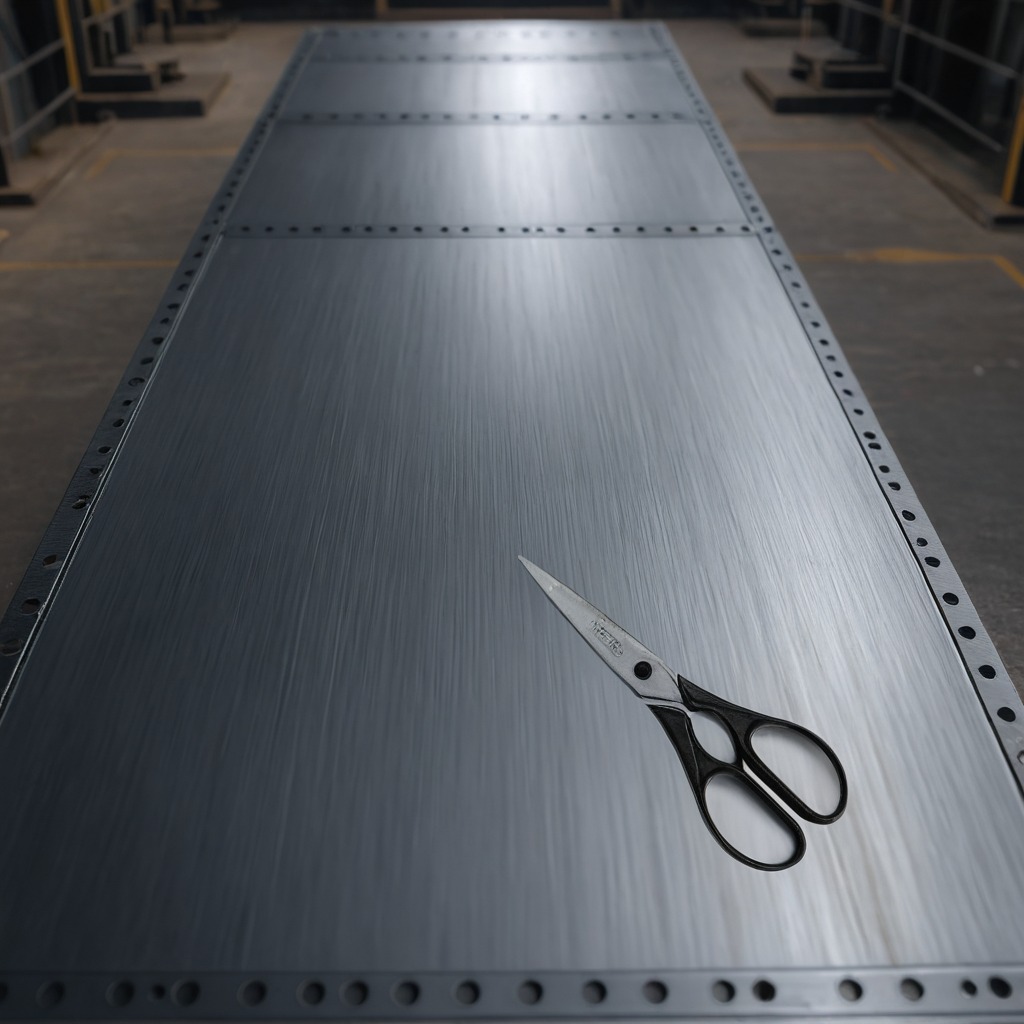
A scissor is lying on a cold steel table in a mining workshop.